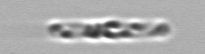
Label: Cerataulina_pelagica